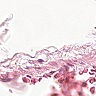
Metastatic tissue present: no